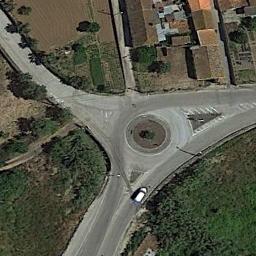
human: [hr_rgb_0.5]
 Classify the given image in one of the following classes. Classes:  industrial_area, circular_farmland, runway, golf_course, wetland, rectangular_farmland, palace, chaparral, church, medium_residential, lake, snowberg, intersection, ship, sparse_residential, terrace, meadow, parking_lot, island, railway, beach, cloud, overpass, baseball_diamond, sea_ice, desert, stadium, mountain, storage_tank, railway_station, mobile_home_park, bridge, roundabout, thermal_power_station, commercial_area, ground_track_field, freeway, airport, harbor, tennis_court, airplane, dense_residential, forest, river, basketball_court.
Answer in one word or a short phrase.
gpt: roundabout